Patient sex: M
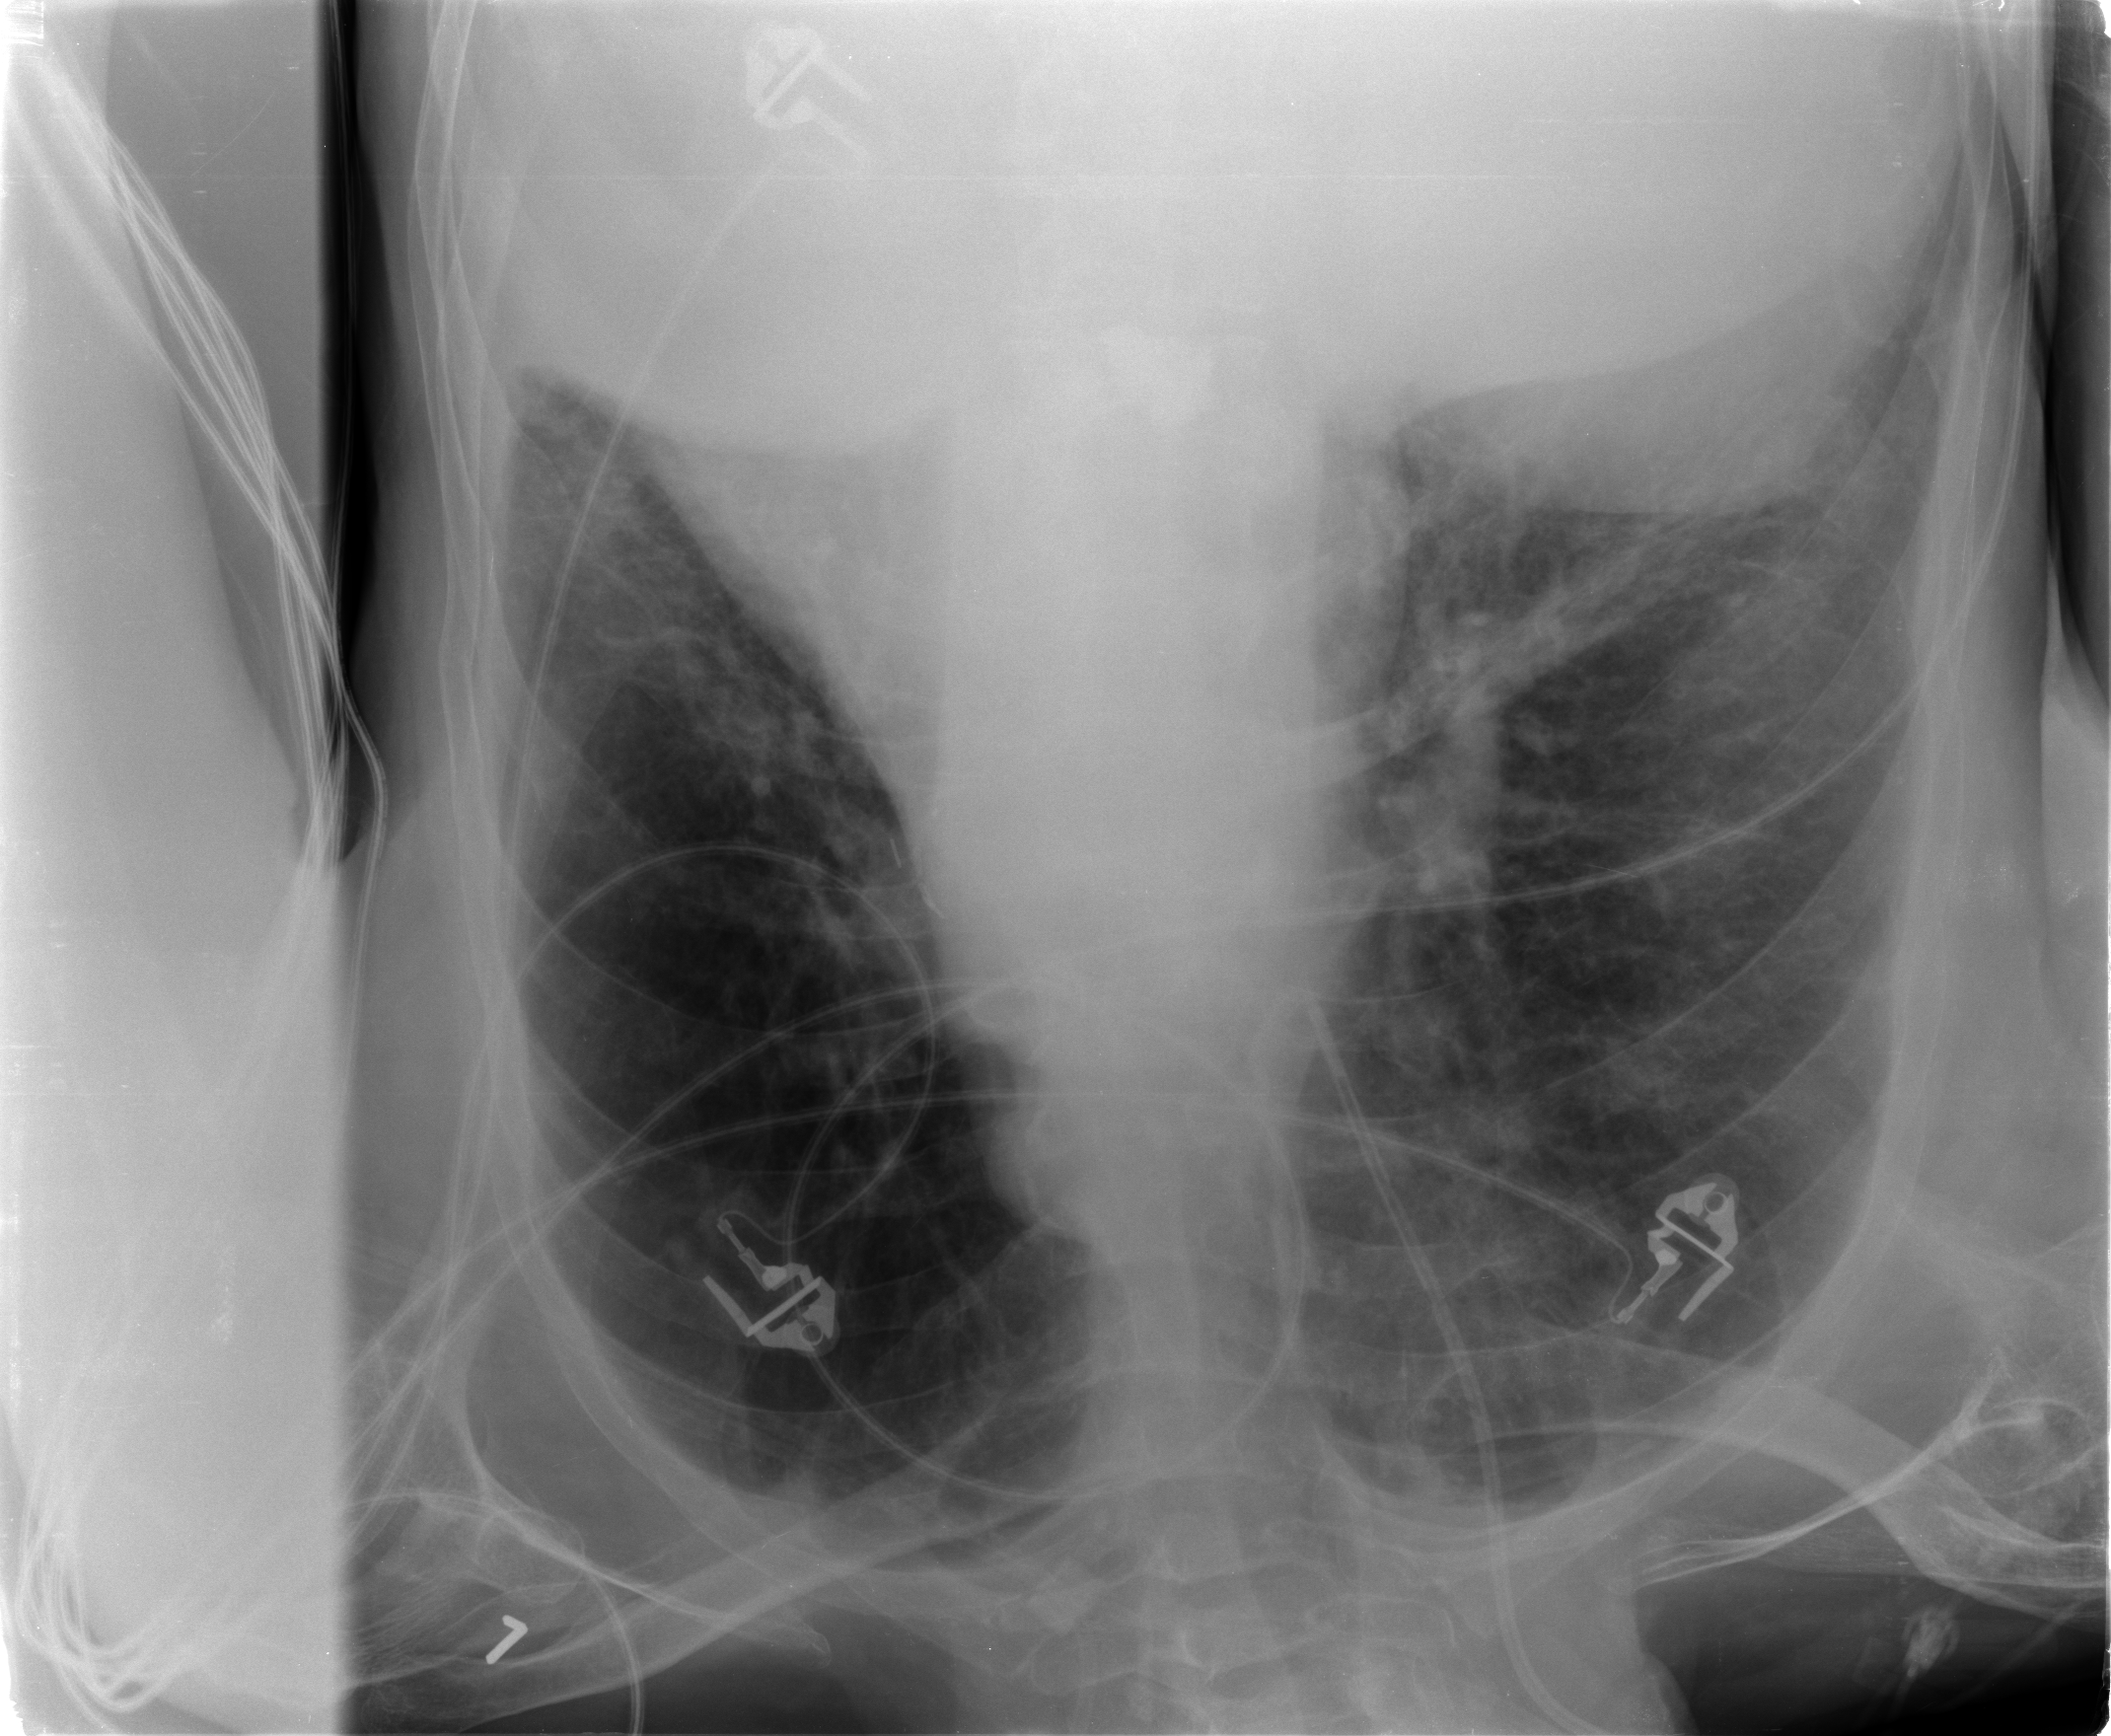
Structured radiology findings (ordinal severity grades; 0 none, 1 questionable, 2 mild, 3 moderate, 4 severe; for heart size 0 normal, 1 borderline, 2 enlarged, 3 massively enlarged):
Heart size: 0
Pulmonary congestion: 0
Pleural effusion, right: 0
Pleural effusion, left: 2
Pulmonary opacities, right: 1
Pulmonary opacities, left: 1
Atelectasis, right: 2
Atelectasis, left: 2